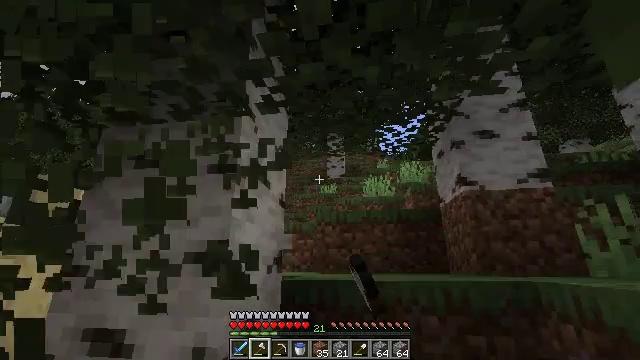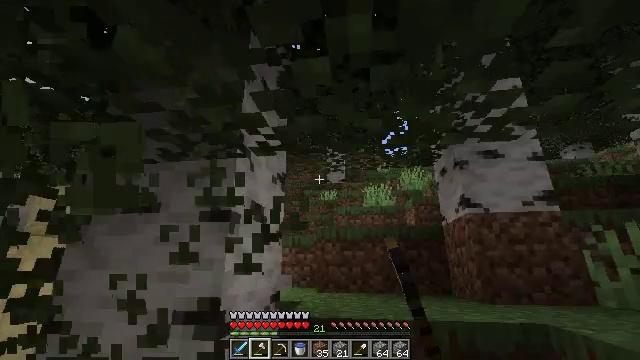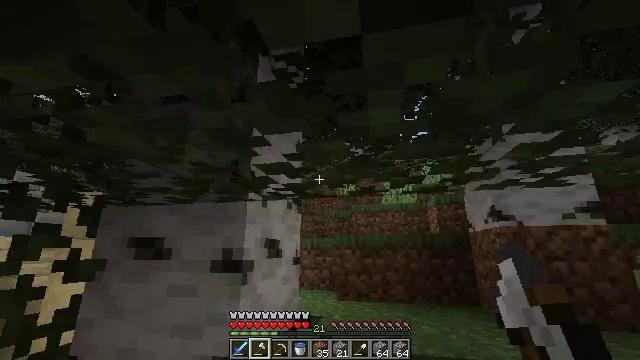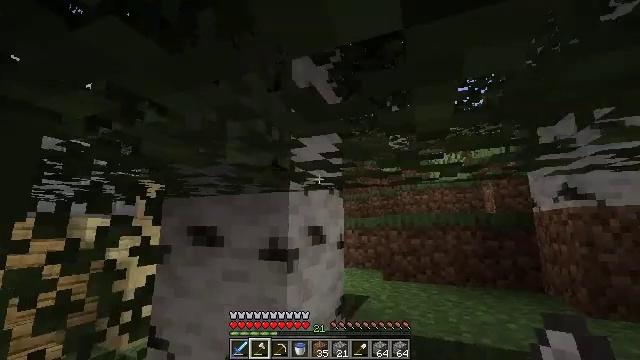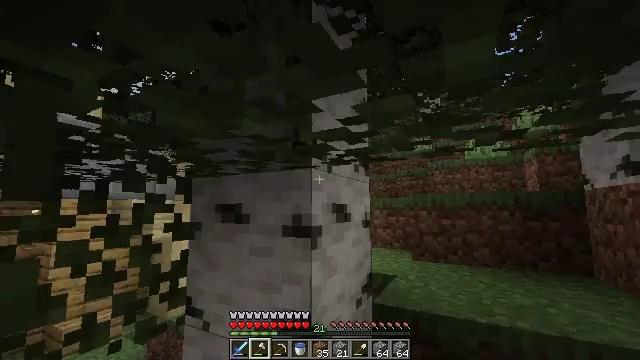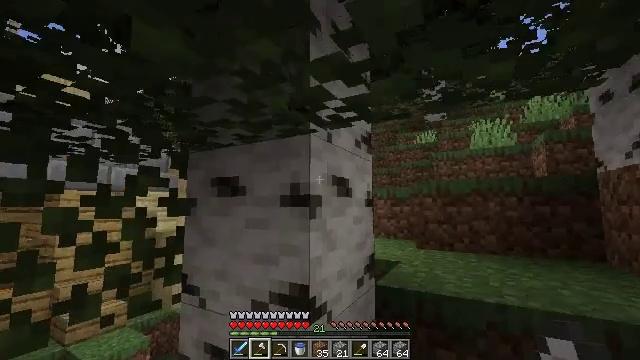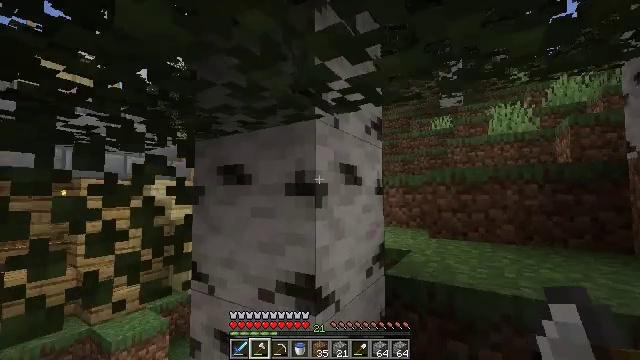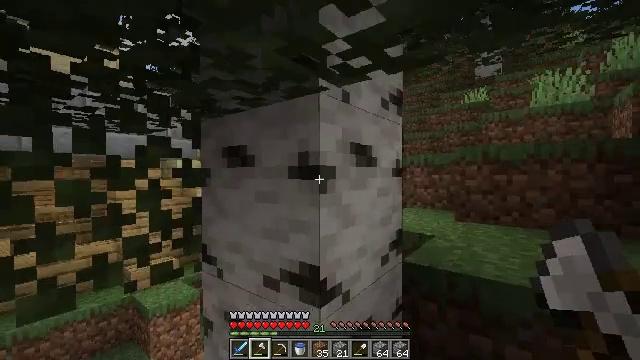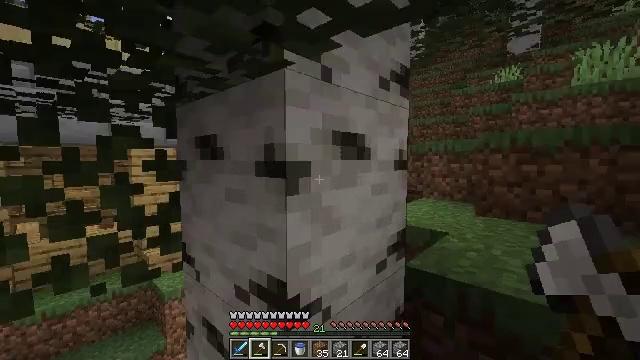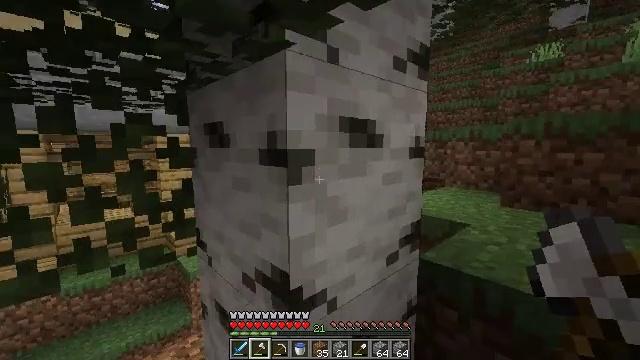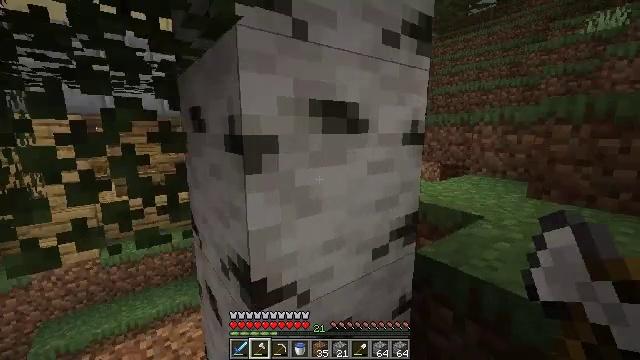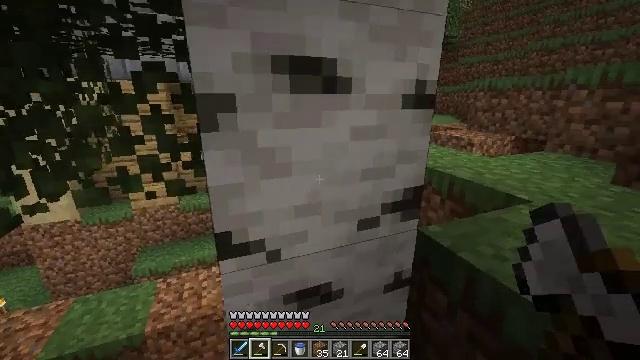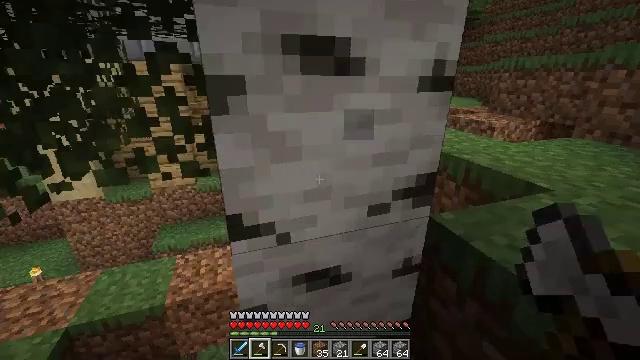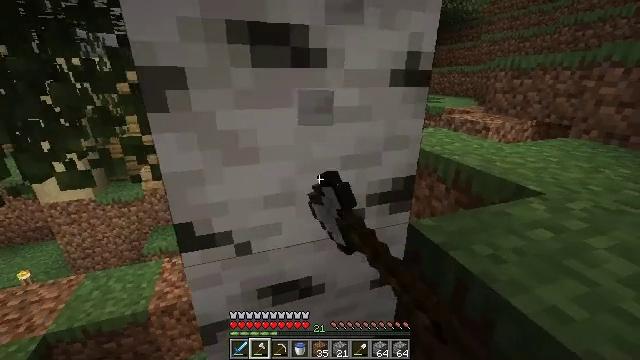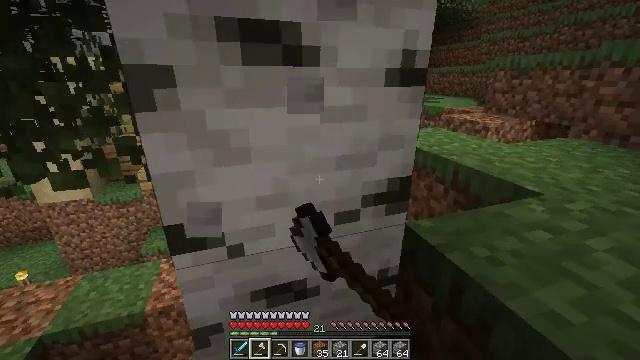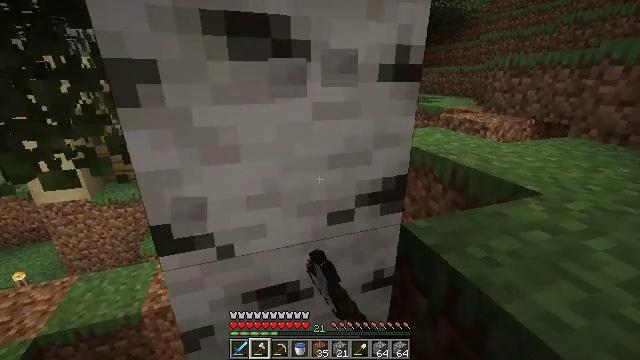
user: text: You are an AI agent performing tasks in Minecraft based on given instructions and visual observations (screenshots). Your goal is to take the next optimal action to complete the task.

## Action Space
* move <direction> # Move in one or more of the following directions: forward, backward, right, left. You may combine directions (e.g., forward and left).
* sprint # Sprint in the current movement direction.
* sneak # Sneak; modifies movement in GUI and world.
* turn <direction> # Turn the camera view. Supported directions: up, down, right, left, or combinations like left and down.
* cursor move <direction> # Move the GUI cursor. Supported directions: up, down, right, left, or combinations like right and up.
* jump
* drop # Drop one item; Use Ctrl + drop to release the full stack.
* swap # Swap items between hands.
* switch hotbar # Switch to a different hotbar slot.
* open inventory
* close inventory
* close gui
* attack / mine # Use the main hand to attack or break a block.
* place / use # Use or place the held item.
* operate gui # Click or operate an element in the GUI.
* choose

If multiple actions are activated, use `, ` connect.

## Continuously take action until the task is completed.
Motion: motion action
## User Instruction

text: Use your axe to get birch logs.
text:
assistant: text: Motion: move right, jump
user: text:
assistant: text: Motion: move forward and move right, turn left and down, jump
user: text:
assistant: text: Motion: move forward and move right, turn left and down
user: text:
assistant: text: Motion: move forward and move right, turn left and down
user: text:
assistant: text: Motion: move forward
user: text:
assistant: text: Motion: move forward and move right, turn left and down
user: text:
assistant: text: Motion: move forward and move right, turn left and down
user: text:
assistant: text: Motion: move forward and move right, turn left and down
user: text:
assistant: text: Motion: move right, turn left and down
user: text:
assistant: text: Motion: move right, turn left and down
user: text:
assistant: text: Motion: move right, turn left and down
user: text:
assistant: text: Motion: move forward, turn left and down, attack / mine
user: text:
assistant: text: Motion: attack / mine
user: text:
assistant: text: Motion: attack / mine
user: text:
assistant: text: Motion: attack / mine
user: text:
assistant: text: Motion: attack / mine
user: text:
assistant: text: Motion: attack / mine
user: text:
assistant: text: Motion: attack / mine
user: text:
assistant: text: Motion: attack / mine
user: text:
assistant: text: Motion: attack / mine
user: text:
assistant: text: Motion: attack / mine
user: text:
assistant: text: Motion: attack / mine
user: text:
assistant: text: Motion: attack / mine
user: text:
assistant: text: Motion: attack / mine
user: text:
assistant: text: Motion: attack / mine
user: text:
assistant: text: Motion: attack / mine
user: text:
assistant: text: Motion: attack / mine
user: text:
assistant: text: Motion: attack / mine
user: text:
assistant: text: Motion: attack / mine
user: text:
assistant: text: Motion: attack / mine